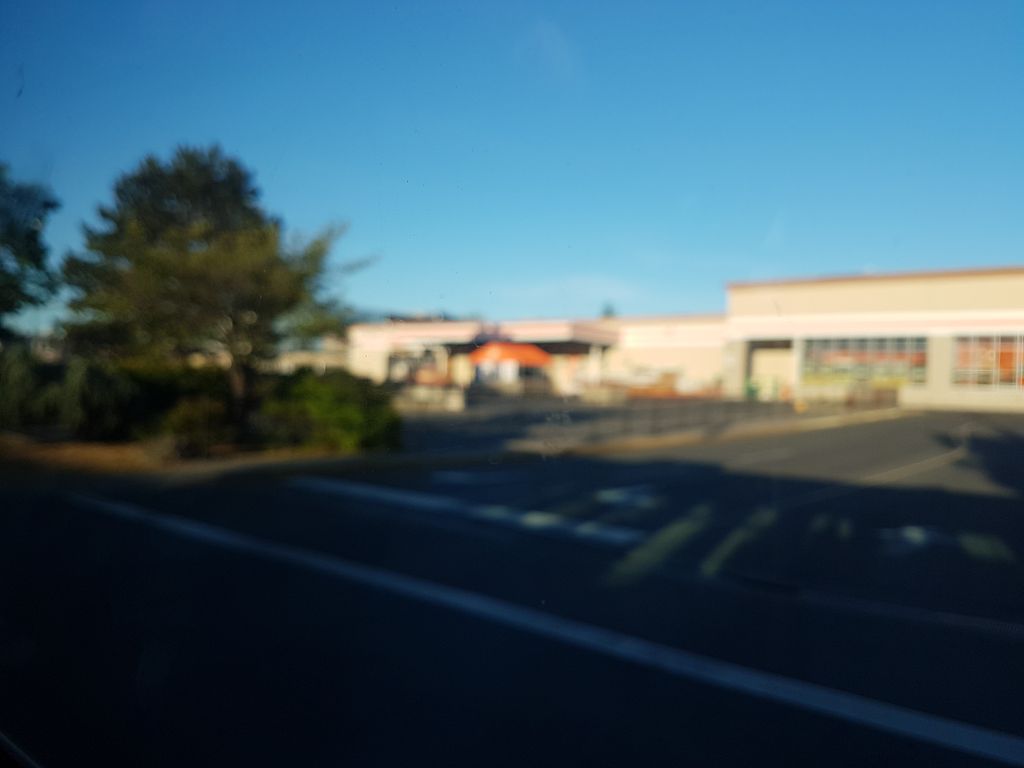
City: victoria